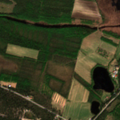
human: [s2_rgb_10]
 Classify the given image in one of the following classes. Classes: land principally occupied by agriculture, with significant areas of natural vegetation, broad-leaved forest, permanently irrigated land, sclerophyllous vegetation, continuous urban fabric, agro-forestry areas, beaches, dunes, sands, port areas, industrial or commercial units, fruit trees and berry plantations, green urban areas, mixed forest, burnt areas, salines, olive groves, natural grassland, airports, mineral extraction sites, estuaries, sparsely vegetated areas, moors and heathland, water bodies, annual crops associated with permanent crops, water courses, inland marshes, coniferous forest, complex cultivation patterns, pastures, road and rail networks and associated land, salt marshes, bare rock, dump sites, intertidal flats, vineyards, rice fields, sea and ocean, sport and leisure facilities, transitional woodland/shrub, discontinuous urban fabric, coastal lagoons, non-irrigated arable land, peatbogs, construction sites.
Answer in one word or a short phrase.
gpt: land principally occupied by agriculture, with significant areas of natural vegetation, mixed forest, transitional woodland/shrub, water bodies